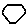
Label: hexagon